Question: I customized the 'ActionBar' by inflating a custom view.
and my custom action bar XML layout is:
'''
<?xml version="1.0" encoding="utf-8"?>
<RelativeLayout xmlns:android="http://schemas.android.com/apk/res/android"
android:layout_width="match_parent"
android:layout_height="match_parent"
android:layout_gravity="fill_horizontal"
android:background="@drawable/actionbar_bg" >
<TextView
android:id="@+id/ab_main_text"
android:layout_width="wrap_content"
android:layout_height="match_parent"
android:layout_alignParentRight="true"
android:layout_centerVertical="true"
android:layout_marginRight="16dp"
android:gravity="right|center_vertical"
android:text="heaer_text"
android:textAppearance="?android:attr/textAppearanceMedium"
android:textColor="#ffffff" />
<ImageView
android:id="@+id/ab_main_img0"
android:layout_width="wrap_content"
android:layout_height="wrap_content"
android:layout_alignParentLeft="true"
android:layout_centerVertical="true"
android:clickable="true"
android:src="@drawable/ab_main_img_layer_list" />
</RelativeLayout>
'''
but I don't know why there is an unwanted left padding for my 'ImageView' at run time!!! like image below:

anybody know?
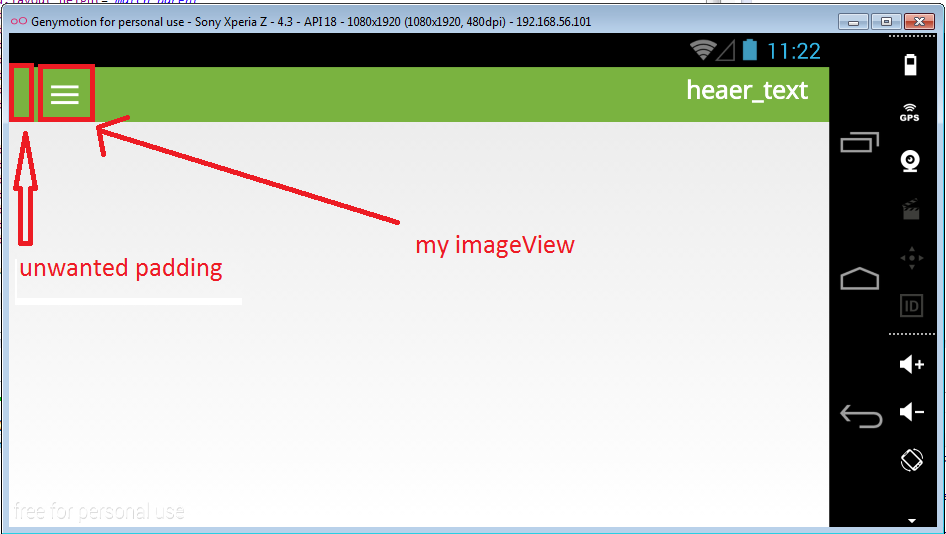
Answer: It seems that when you use "wrap_content" or "match_parent" in your ImageView (not TextView) on your custom action bar xml layout, you will have padding in your action bar, otherwise you don't have.
So please try changing your xml as below: setting fixed size to the ImageView (and you can also add some margin_left for a better look).
'''
<?xml version="1.0" encoding="utf-8"?>
<RelativeLayout xmlns:android="http://schemas.android.com/apk/res/android"
android:layout_width="match_parent"
android:layout_height="match_parent"
android:layout_gravity="fill_horizontal"
android:background="@drawable/actionbar_bg" >
<TextView
android:id="@+id/ab_main_text"
android:layout_width="wrap_content"
android:layout_height="match_parent"
android:layout_alignParentRight="true"
android:layout_centerVertical="true"
android:layout_marginRight="16dp"
android:gravity="right|center_vertical"
android:text="heaer_text"
android:textAppearance="?android:attr/textAppearanceMedium"
android:textColor="#ffffff" />
<ImageView
android:id="@+id/ab_main_img0"
android:layout_width="35dp"
android:layout_height="35dp"
android:layout_alignParentLeft="true"
android:layout_centerVertical="true"
android:layout_marginLeft="8dp"
android:clickable="true"
android:src="@drawable/ab_main_img_layer_list" />
</RelativeLayout>
'''
EDIT: Just edited my answer for a more accurate explanation of the issue :). Hope it will help others as well.